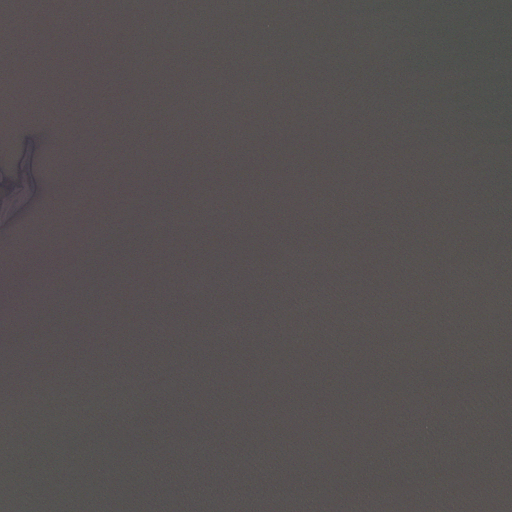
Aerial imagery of cape in North Carolina named Old Point containing open water and herbaceous wetlands